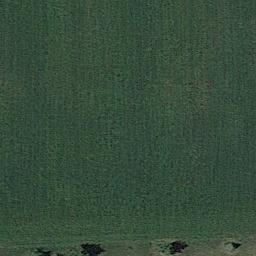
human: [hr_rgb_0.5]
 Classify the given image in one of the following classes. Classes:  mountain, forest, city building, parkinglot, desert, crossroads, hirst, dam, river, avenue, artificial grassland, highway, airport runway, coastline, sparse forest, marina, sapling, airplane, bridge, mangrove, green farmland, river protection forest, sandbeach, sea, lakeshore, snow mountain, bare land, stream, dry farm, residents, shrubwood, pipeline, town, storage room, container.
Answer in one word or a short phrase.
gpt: artificial grassland